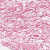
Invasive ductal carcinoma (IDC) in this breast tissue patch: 0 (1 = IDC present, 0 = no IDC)